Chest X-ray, AP view. Patient: 36 years old, sex F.
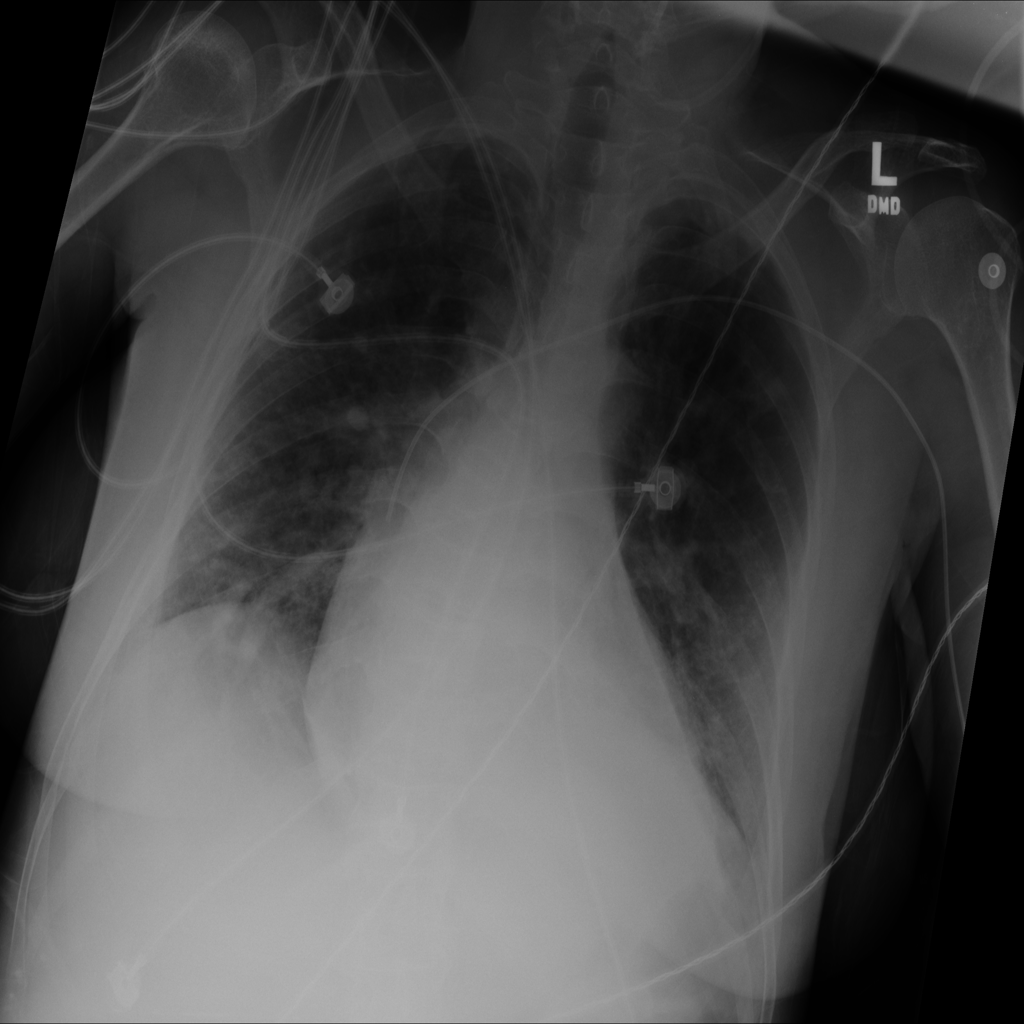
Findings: No Finding